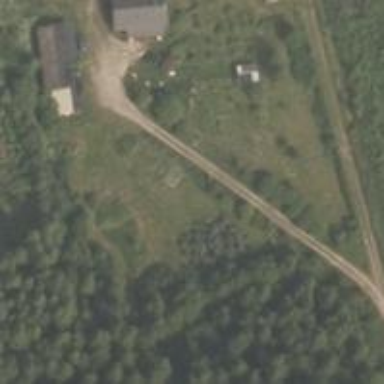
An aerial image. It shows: Driveway leading to service road.